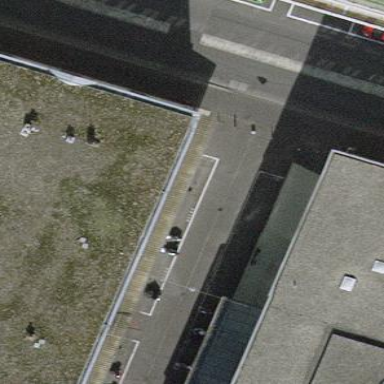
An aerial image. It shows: Motorcycle parking area.